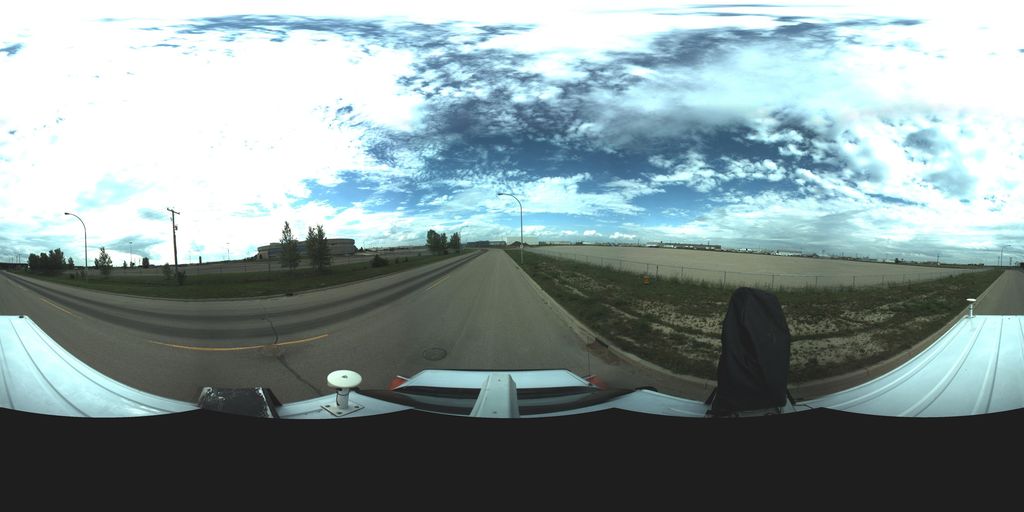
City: saskatoon